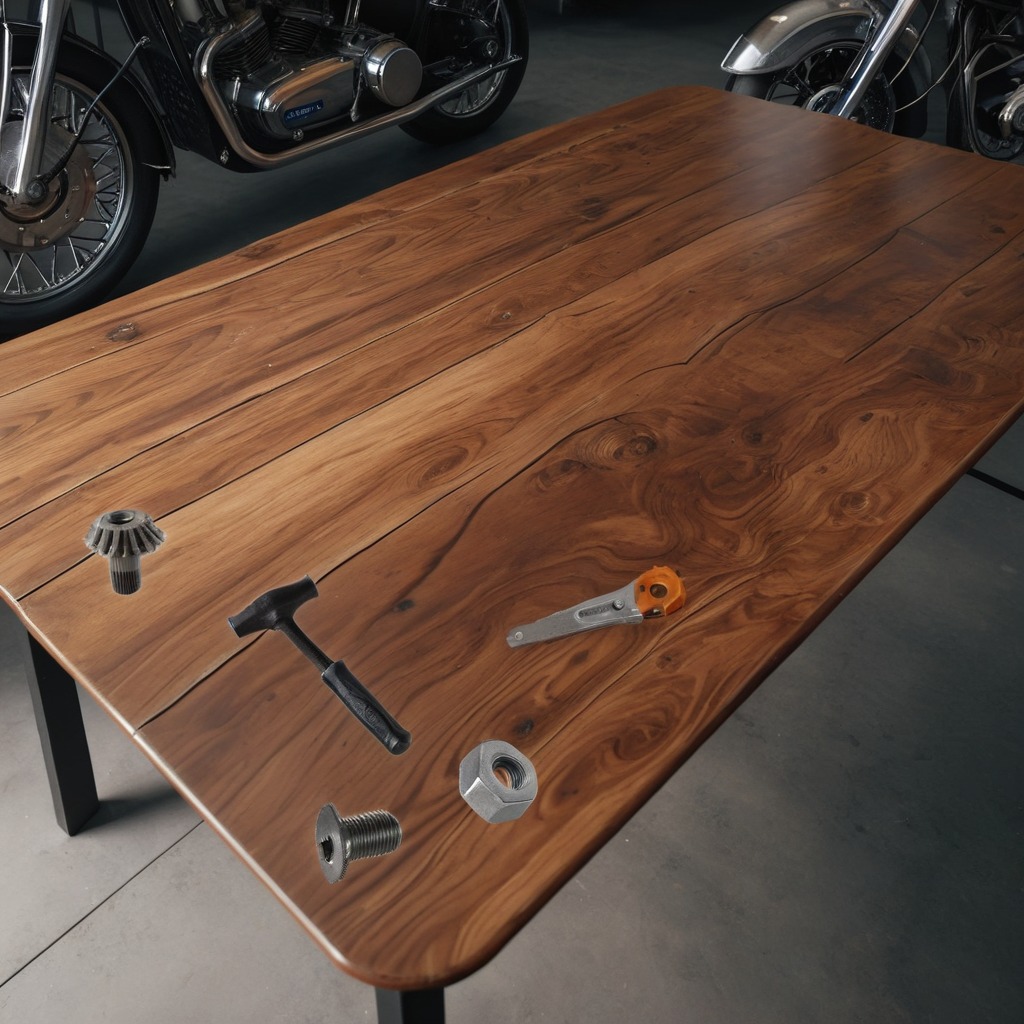
A steel gear with teeth, a hammer, a metal machine screw, a handheld metal saw, and a metal nut are lying on the oil-spilled wooden table in a vintage motorcycle garage.